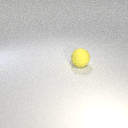
large yellow rubber sphere